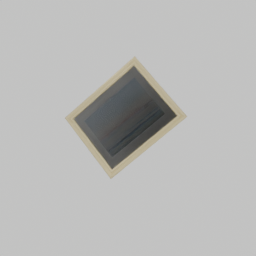
Label: decoration